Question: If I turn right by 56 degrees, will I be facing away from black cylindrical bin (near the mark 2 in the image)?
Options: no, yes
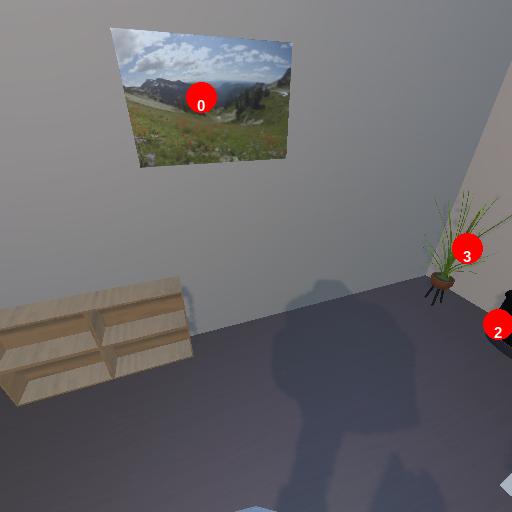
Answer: no